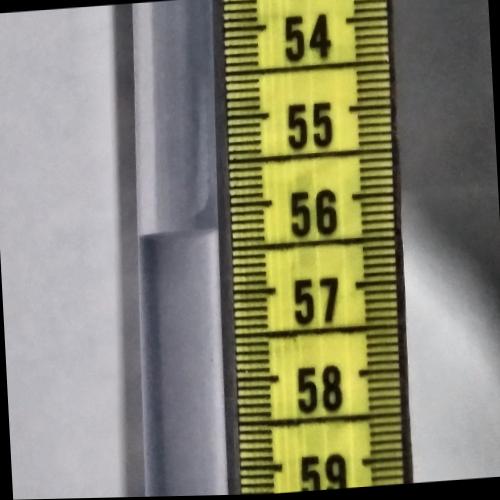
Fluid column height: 56.3 cm